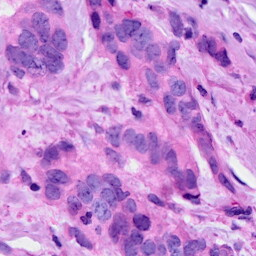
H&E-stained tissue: Breast